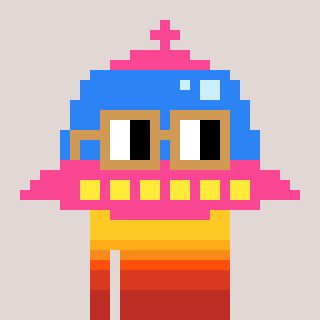
a pixel art character with square brown glasses, a ufo-shaped head and a hotbrown-colored body on a warm background